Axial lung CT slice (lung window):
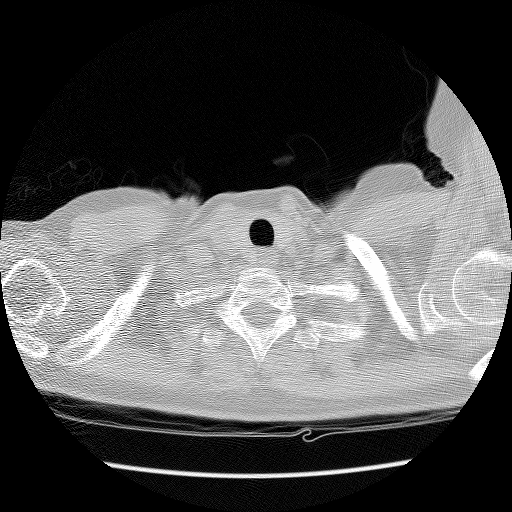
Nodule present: no